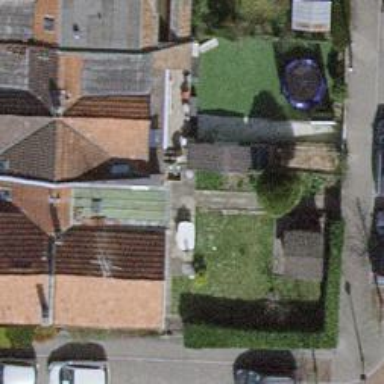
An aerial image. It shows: Garden enclosed by fence.